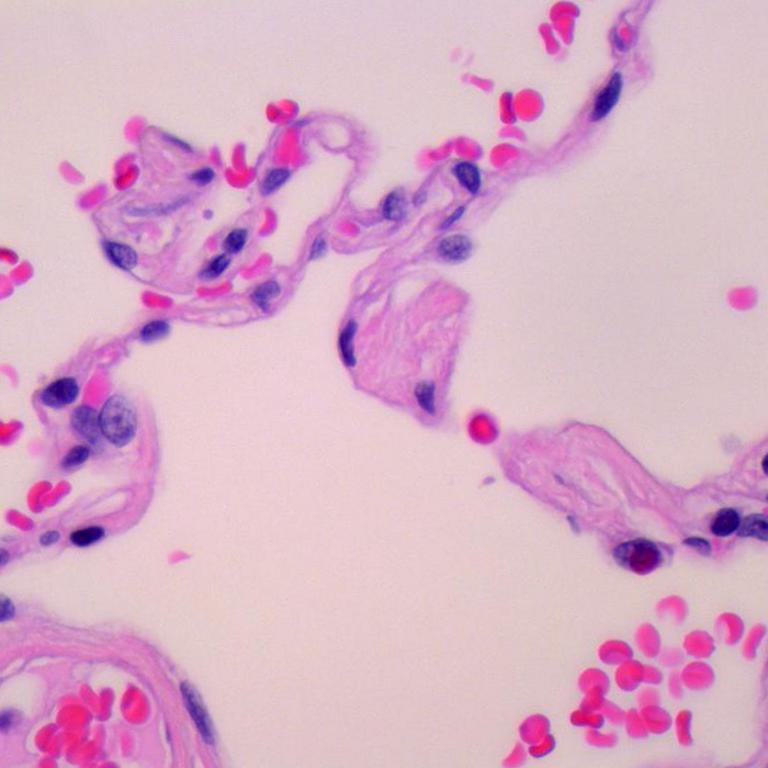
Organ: lung
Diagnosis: benign